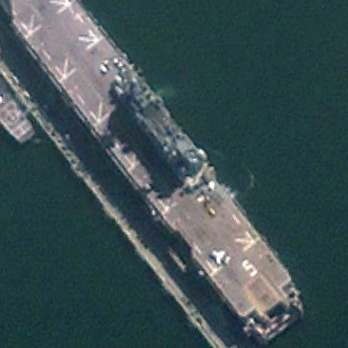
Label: assault